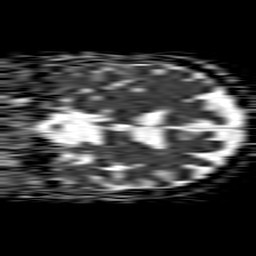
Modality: ADC
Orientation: coronal
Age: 78
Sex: female
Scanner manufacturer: philips
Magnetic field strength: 1.5 T
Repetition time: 4.6 s
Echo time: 0.08631 s